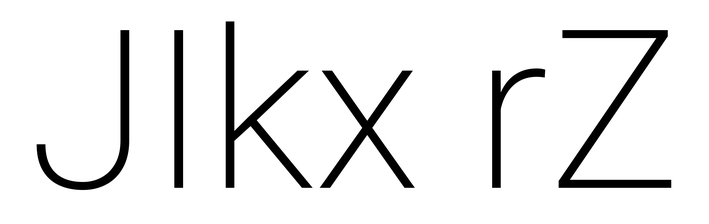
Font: Roboto_ExtraLight